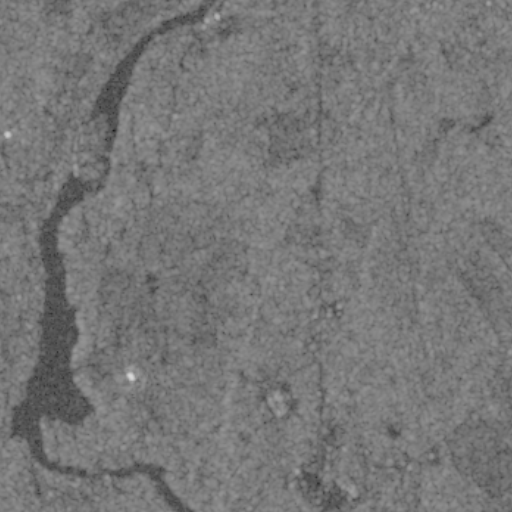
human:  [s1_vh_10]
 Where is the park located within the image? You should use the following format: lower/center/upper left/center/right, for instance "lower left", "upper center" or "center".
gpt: The park is located in the upper center of the image.
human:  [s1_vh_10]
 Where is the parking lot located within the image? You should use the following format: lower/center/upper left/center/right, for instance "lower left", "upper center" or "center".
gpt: The parking lot is located in the lower right of the image.
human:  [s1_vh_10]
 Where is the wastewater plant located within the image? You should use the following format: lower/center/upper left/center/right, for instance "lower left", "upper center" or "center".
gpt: The wastewater plant is located in the upper center of the image.
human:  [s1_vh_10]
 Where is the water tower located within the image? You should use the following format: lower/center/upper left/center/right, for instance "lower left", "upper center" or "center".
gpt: The water tower is located in the lower center of the image.
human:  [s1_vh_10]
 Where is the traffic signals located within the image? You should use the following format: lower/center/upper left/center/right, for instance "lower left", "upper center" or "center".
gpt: The traffic signals is located in the lower center of the image.
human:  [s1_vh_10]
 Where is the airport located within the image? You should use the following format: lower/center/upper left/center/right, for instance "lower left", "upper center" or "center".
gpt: There is no airport in the image.

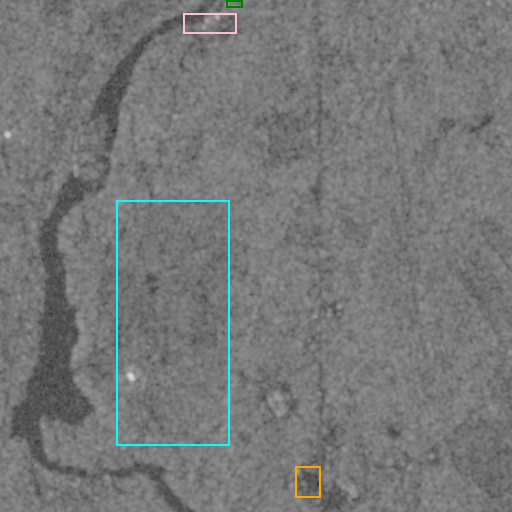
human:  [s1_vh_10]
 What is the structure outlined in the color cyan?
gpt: The structure outlined in cyan is a crop field.
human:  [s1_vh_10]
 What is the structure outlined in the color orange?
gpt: The structure outlined in orange is a parking lot.
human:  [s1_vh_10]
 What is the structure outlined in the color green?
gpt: The structure outlined in green is a wastewater plant.
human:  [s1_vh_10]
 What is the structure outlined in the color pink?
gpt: The structure outlined in pink is a building.
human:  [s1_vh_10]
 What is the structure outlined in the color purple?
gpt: There is no purple outline.